Question: I created a DrawerLayout sidebar. And when I click on the sidebar, the content in the background layout also gets clicked.
'''
public class MainActivity extends Activity{
@Override
protected void onCreate(Bundle savedInstanceState) {
super.onCreate(savedInstanceState);
setContentView(R.layout.activity_main);
final DrawerLayout drawer = (DrawerLayout) this.findViewById(R.id.drawer_layout);
Button btn = (Button)findViewById(R.id.clickBtn);
btn.setOnClickListener(new OnClickListener() {
@Override
public void onClick(View v) {
drawer.openDrawer(Gravity.LEFT);
Toast.makeText(getApplicationContext(), "Button Clicked", Toast.LENGTH_SHORT).show();
}
});
}
}
'''
And here is my layout:
'''
<android.support.v4.widget.DrawerLayout
xmlns:android="http://schemas.android.com/apk/res/android"
xmlns:tools="http://schemas.android.com/tools"
android:id="@+id/drawer_layout"
android:layout_width="match_parent"
android:layout_height="match_parent"
tools:context=".MainActivity">
<!-- The main content view -->
<RelativeLayout
android:layout_width="match_parent"
android:layout_height="match_parent" >
<Button
android:id="@+id/clickBtn"
android:layout_height="wrap_content"
android:layout_width="wrap_content"
android:text="hello pandora"/>
</RelativeLayout>
<!-- The navigation drawer -->
<TextView
android:id="@+id/left_drawer"
android:layout_width="300dp"
android:layout_height="match_parent"
android:layout_gravity="start"
android:text="hello world"
android:textColor="#fff"
android:background="#111"/>
</android.support.v4.widget.DrawerLayout>
'''
When I click button, the drawer slides open and in the 3rd picture, when I click on the sidebar, the button("hello pandora") in the background layer also gets clicked.

Is there anything i have to add in DrawerLayout to block the touch events in background layout??
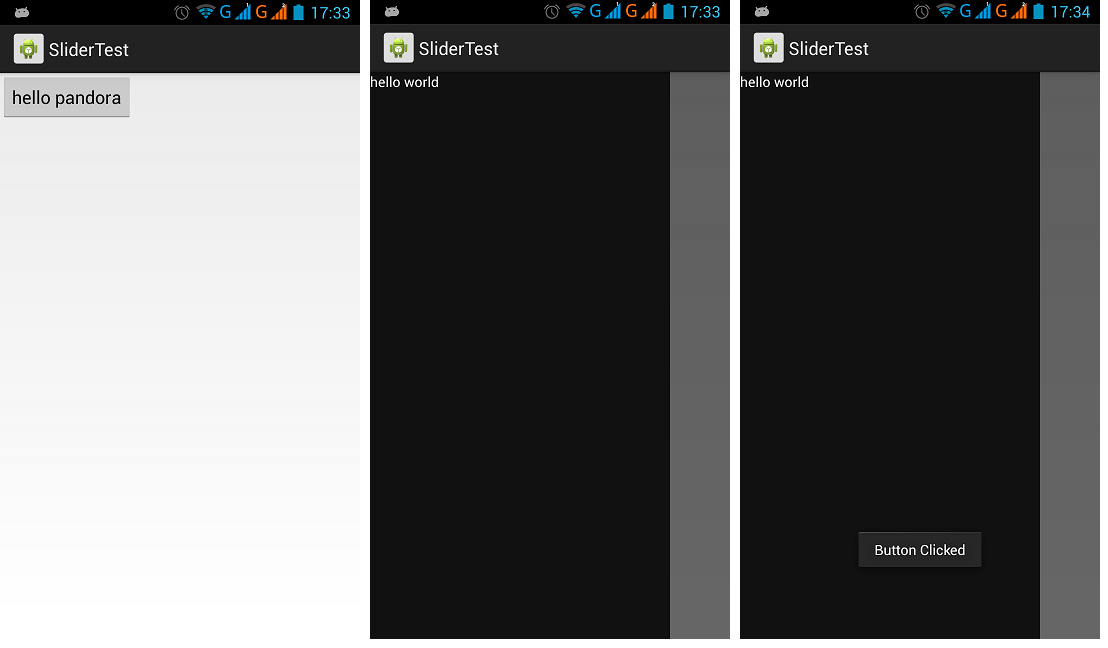
Answer: I fixed it myself, but in a bad way. I wrote an onClickListener for the navigation drawer layout (TextView here) and left it blank in onClick() method. This way it works now.